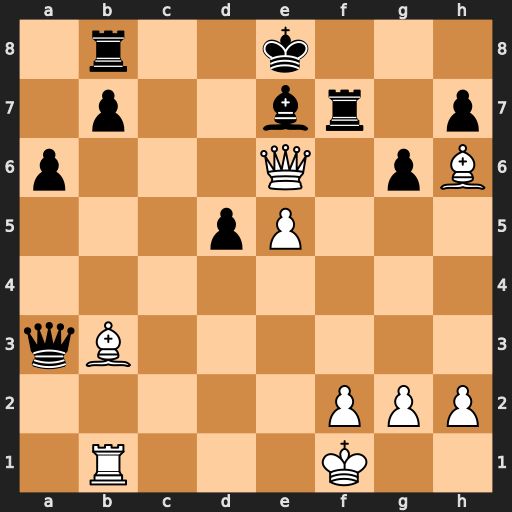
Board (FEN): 1r2k3/1p2br1p/p3Q1pB/3pP3/8/qB6/5PPP/1R3K2
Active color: w
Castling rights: -
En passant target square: -
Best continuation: Qxd5 Rxf2+ Kxf2